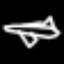
Label: airplane